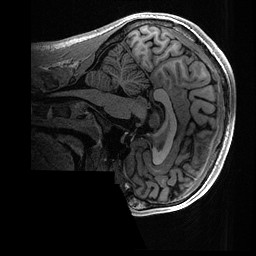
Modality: T1w
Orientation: sagittal
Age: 19
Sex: male
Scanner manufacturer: ge
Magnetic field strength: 3 T
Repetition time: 0.006952 s
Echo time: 0.00292 s